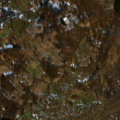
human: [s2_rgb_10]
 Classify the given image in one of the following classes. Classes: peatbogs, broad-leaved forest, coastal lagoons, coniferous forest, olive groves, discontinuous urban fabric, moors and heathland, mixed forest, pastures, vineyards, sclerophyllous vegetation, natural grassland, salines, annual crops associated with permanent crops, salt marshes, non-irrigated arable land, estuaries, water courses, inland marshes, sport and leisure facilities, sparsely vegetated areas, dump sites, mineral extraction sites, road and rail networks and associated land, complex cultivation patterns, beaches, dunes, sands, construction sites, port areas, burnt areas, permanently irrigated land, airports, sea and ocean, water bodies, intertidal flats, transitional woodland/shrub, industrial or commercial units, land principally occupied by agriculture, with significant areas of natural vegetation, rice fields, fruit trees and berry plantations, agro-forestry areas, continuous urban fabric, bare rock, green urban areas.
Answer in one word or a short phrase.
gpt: complex cultivation patterns, land principally occupied by agriculture, with significant areas of natural vegetation, broad-leaved forest, mixed forest, transitional woodland/shrub